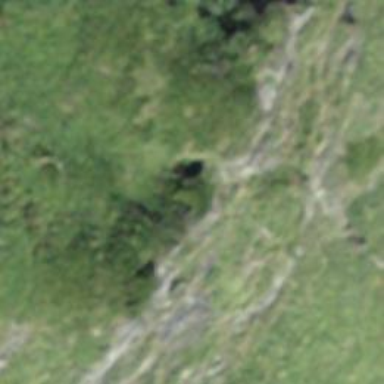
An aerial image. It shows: Cliff in nature.